Question: Many times, I am required to provide some type of break-down to the customers - an example is shown in the attached figure.
I have a table of data ("TABLE DATA" - which is some type of pivot) + Customer provides its official form, its structure must be preserved (highlighted in yellow ). Basically, I need to separate the cost details of CODE "A" and CODE "B" into 2 separated sections.
Customer requires me to provided details for each individual Part (example shows Part A - "Break-Down Part A)
Is there anyway to put a"ITEM" from "TABLE DATA" into Code A and Code B ? the rests can be solved by Vlookup (Price, Quantity) - note: "ITEM" is non-duplicated values . Thank you very much

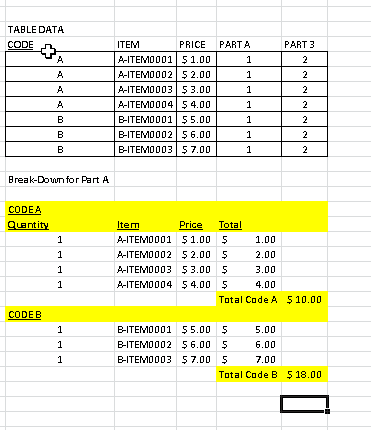
Answer: Number your rows in the breakout using '=1' and '=A1+1' and then just use the formula '="B-ITEM"&TEXT(A1,"000")'. If you want to skip making a counter column you could use '="B-ITEM"&TEXT(ROW()-1,"000")' to just use the current row number (minus 1 or however many you need).
If your items aren't sequentially like that, but still unique, I would recommend adding counters on the original tab similar to what you have, which would let you quickly find the 5th A or 7th B, something that counts the previous instances of your current type, and then adds 1. For Row 6 you could do '=COUNTIF(A$1:A5,A6)+1'.